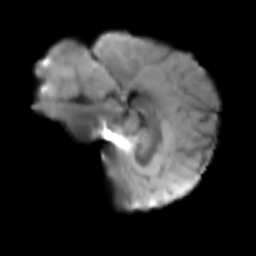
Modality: T2w
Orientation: sagittal
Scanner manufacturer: siemens
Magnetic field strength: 3 T
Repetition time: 3.6 s
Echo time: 0.092 s